Question: Does anyone know if the following is achievable with CSS?
I want the div.title and div.spacer to take up 100% of the width of div.row.
My goal is to have a tabbed panel. I'm pretty close, I just cant think of a way set the width of.spacer to fill the remaining space in div.row
Here is a screenshot of what I'm doing:

Here is fiddle: <URL>
'''
.row {
width: 100%;
display: block;
display: content-box;
margin: 0 auto 15px auto;
border-left: solid 2px rgba(0, 0, 0, 0.3);
border-right: solid 2px rgba(0, 0, 0, 0.3);
border-bottom: solid 2px rgba(0, 0, 0, 0.3);
border-radius: 0px 8px 8px 8px;
-moz-border-radius: 0px 8px 8px 8px;
-webkit-border-radius: 0px 8px 8px 8px;
padding-top: 2em;
padding-bottom: 2em;
text-align: left;
max-width: 1200px;
}
.tab {
margin-top: -60px;
display: content-box;
float: left;
width: 100%
}
.spacer {
border-bottom: solid 2px rgba(0, 0, 0, 0.3);
float: right;
}
.title {
border-left: solid 2px rgba(0, 0, 0, 0.3);
border-right: solid 2px rgba(0, 0, 0, 0.3);
border-top: solid 2px rgba(0, 0, 0, 0.3);
border-radius: 8px 8px 0px 0px;
-moz-border-radius: 8px 8px 0px 0px;
-webkit-border-radius: 8px 8px 0px 0px;
float: left;
width: auto;
}
.clearfix {
display: block;
clear: both;
width: 100%;
}
'''
'''
<section id="Work" class="row">
<div class="tab">
<div class="title">
<h1><Span class="highlight">My Work</Span></h1>
</div>
<div class="spacer"></div>
</div>
<div class="clearfix"></div>
<article>Some Content</article>
</section>
'''
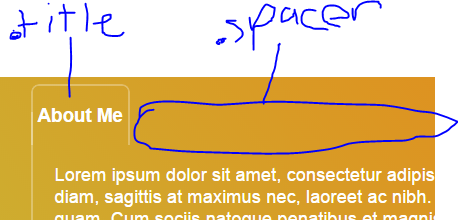
Answer: UPDATE: See bottom of this answer...
I assume you want a line below the "tab" like this:

I did it by doing this:
'''
.tab {margin-left:-2px;border-bottom: solid 2px rgba(0,0,0,0.3);margin-right:-2px;}
.title {margin-bottom:-2px;background-color:#fff;padding-left:10px;padding-right:10px;}
'''
And by deleting :
'''
<div class="spacer"></div>
'''
What you do is to add a line in full width using the "tab", then you add a massive color (white) to the background of "tab", and then you make the "tab" move down 2 px (margin:-2px) to cover over the whole line.
You can use the same solution when you have more tabs, and you only want the active tab have no line below.
Here is fiddler with the solution:
<URL>

--
Update:
See this fiddle:
<URL>
I made a "sidecover" to make the lines align correct on the right side.
I